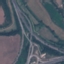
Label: Highway